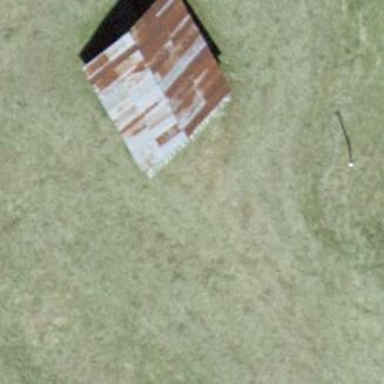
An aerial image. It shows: Barn.